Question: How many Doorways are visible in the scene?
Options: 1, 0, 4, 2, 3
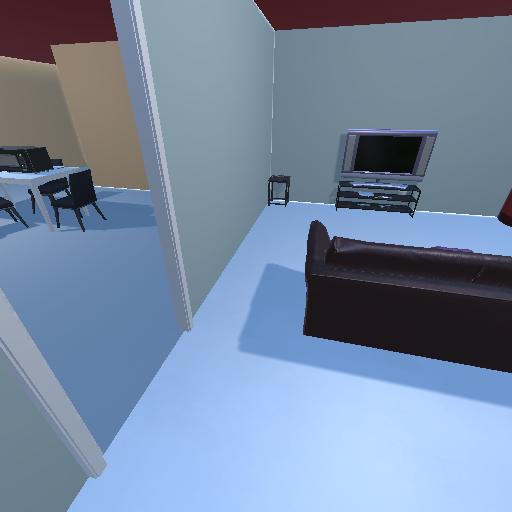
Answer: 1